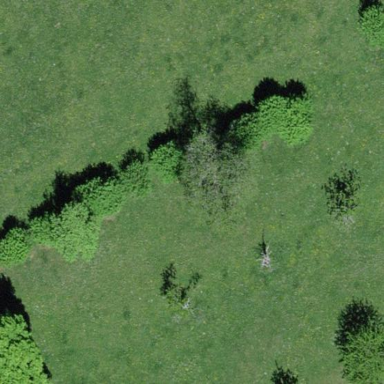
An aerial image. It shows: Forest area.